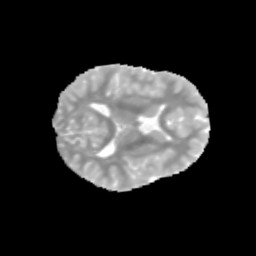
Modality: MD
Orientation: axial
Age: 12
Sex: male
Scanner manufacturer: siemens
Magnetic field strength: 3 T
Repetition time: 3.8 s
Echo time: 0.07 s